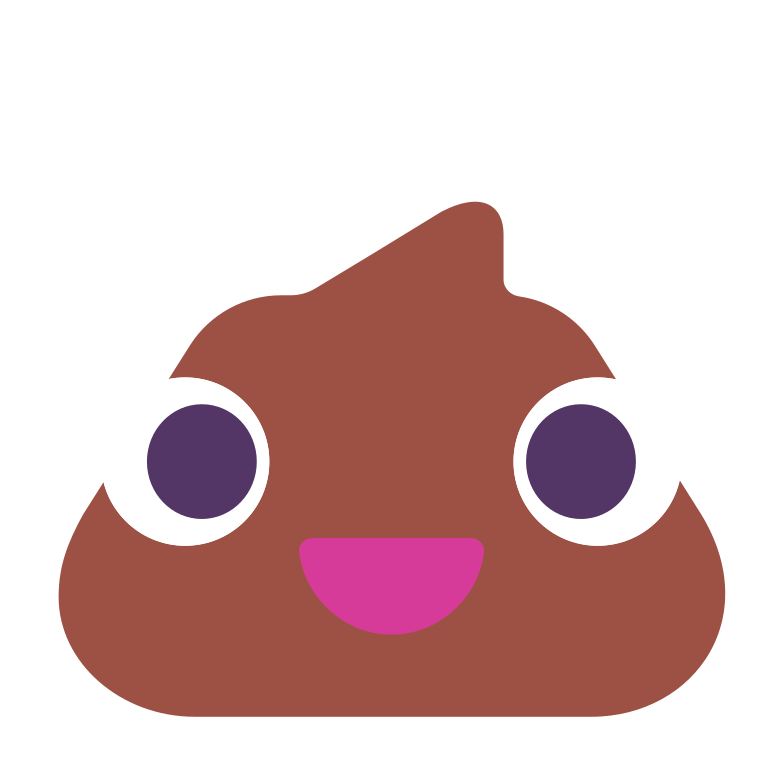
pile of poo flat